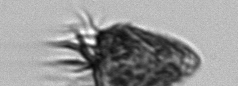
Label: Ciliophora